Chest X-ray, PA view. Patient: 54 years old, sex F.
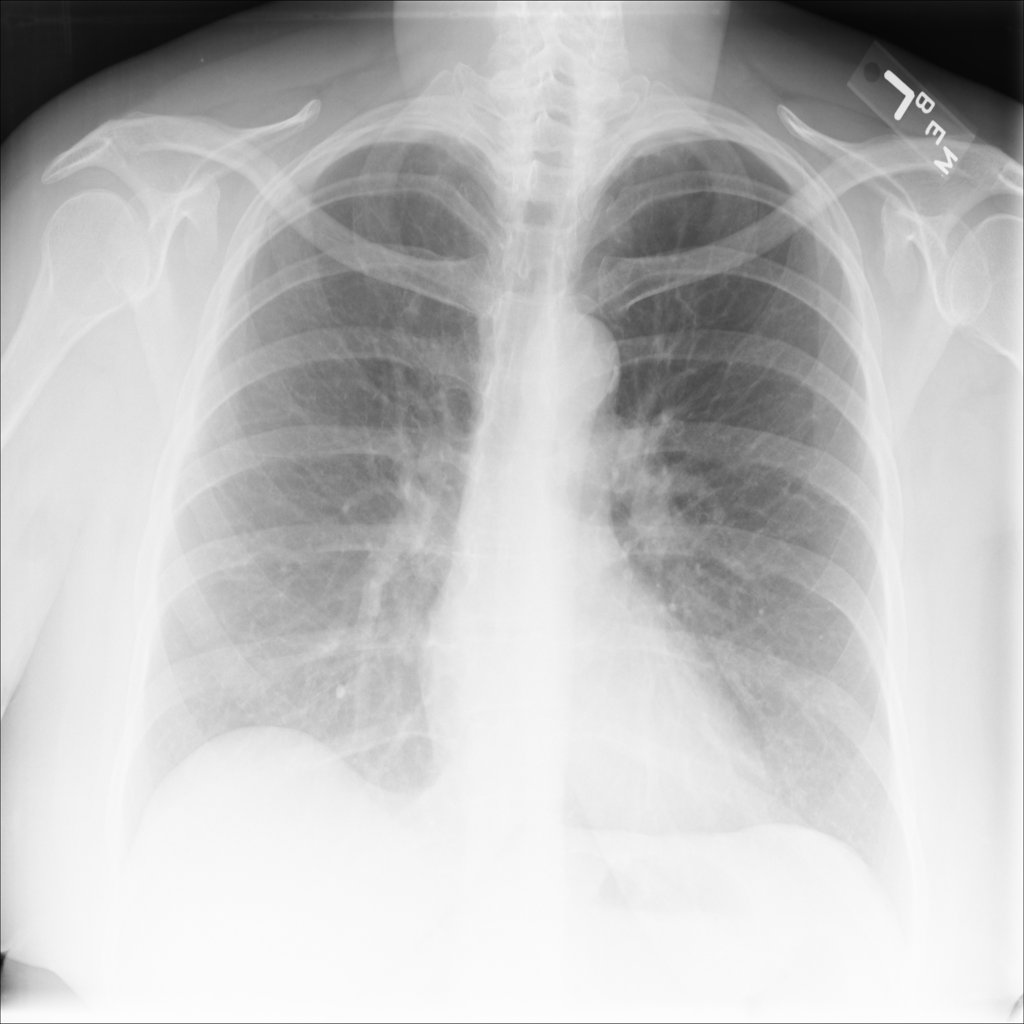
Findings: No Finding